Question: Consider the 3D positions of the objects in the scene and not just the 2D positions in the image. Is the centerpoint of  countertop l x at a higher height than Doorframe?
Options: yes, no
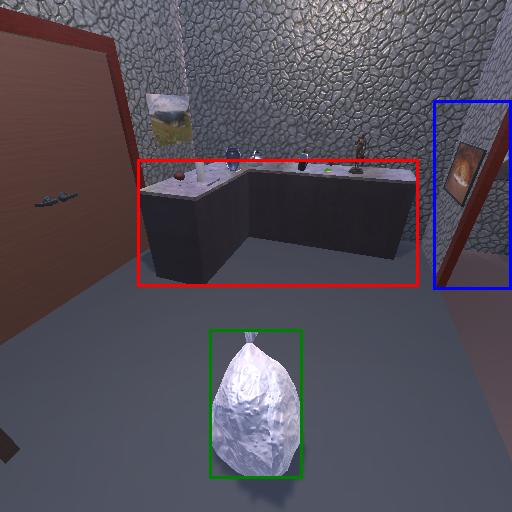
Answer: yes